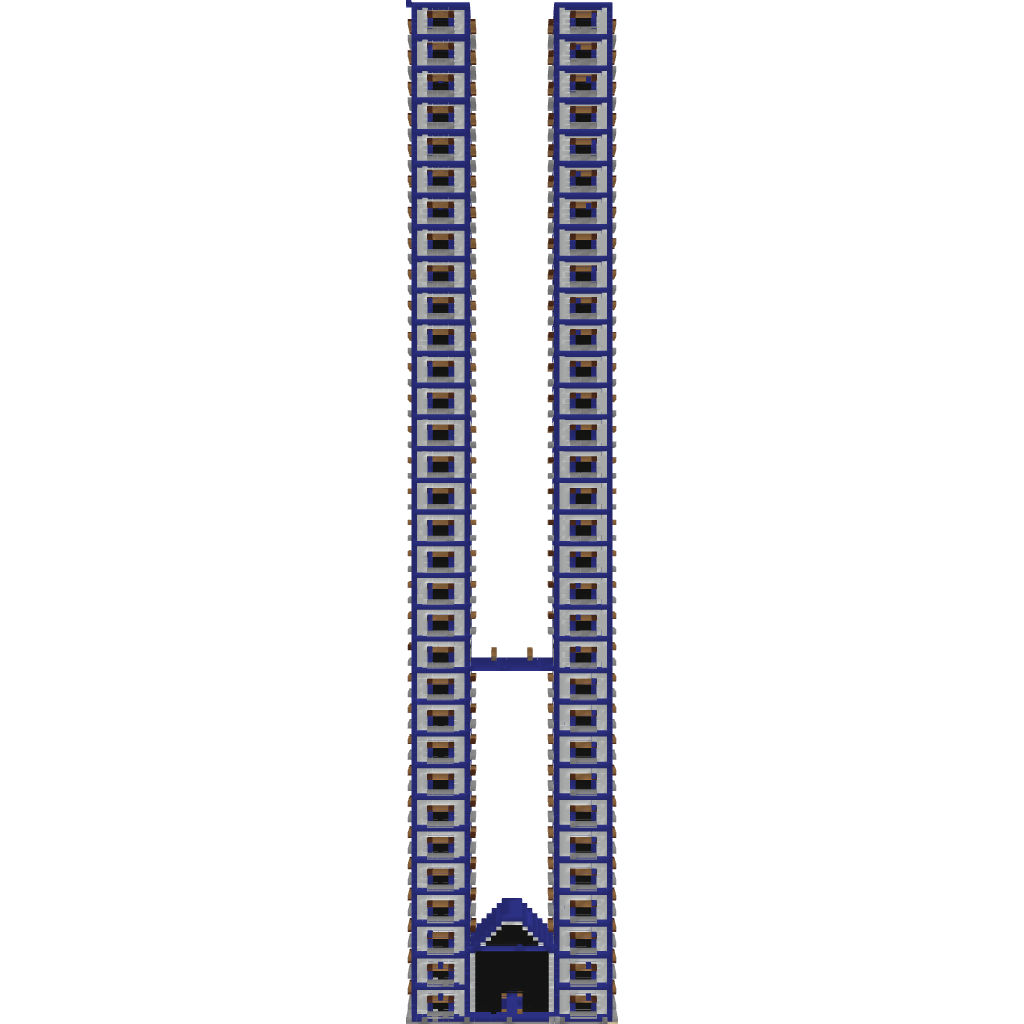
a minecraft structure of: skyscraper